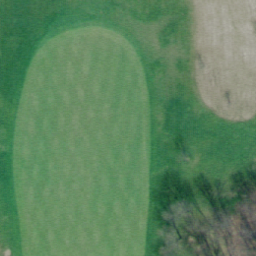
Label: golf course